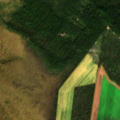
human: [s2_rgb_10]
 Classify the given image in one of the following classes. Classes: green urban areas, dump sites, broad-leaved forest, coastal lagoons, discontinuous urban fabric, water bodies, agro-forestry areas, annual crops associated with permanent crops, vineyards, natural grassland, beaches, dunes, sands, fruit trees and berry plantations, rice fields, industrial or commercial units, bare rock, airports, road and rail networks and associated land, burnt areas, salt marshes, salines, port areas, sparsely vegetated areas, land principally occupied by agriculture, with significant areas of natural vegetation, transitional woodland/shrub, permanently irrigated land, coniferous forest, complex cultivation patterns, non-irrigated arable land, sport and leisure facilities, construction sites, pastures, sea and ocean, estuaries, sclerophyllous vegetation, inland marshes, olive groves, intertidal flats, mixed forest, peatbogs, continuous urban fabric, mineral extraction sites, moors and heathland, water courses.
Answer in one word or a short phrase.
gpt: non-irrigated arable land, coniferous forest, peatbogs